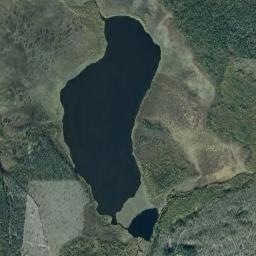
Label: lake